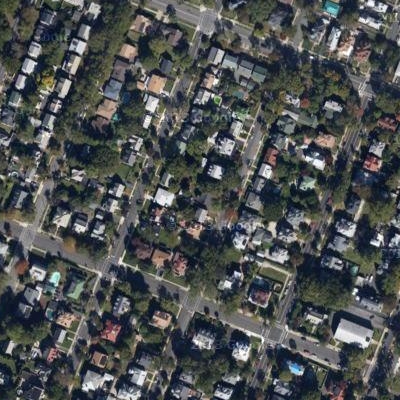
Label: Resident